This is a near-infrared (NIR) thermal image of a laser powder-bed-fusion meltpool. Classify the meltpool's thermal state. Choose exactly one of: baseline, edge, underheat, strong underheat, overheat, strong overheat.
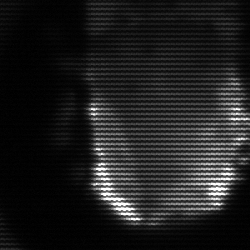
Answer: baseline